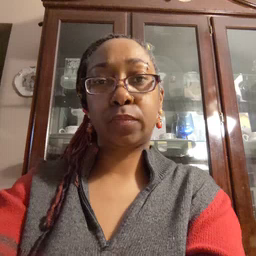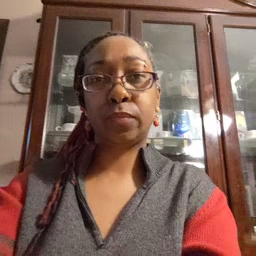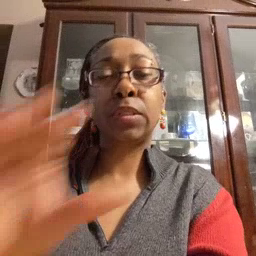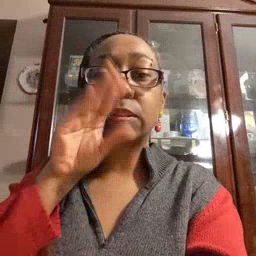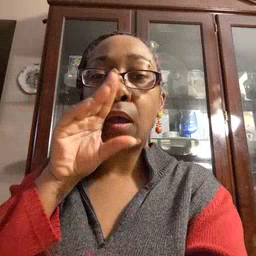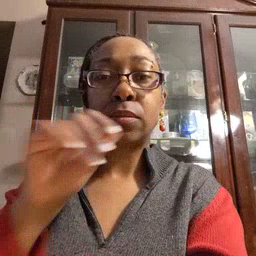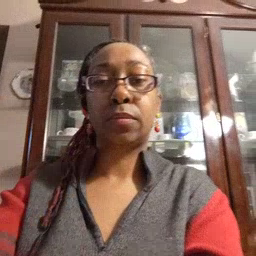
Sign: duck